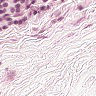
Metastatic tissue present: no